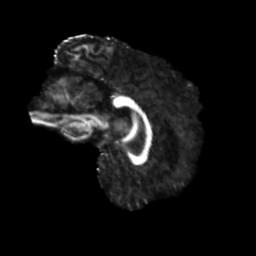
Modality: FA
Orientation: sagittal
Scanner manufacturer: siemens
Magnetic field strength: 3 T
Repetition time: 4 s
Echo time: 0.0594 s